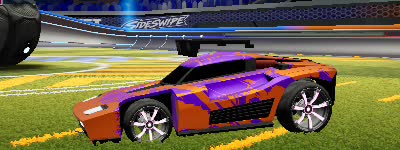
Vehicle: breakout